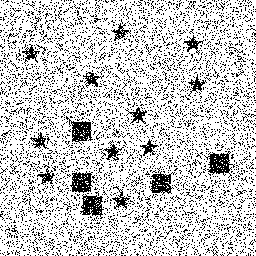
Squares: 5
Triangles: 0
Stars: 11
Total shapes: 16